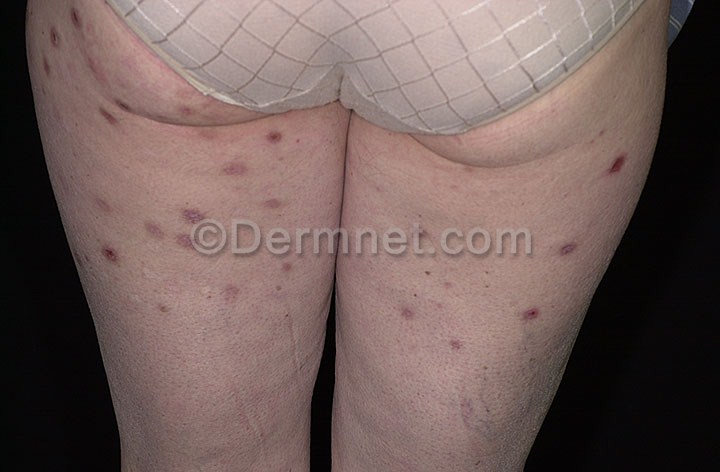
Disease: Eczema Photos